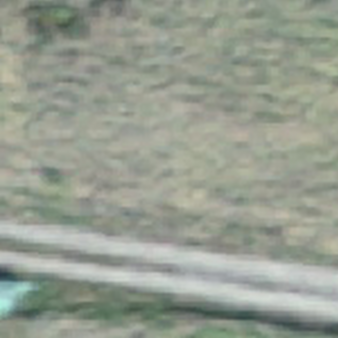
Label: other